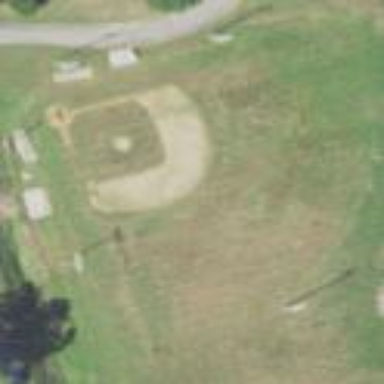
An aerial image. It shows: Baseball pitch for leisure land.